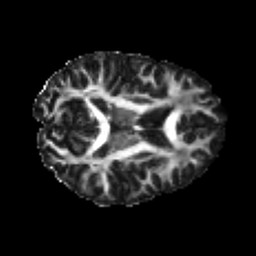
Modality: FA
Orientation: axial
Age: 20
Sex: male
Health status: healthy
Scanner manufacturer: philips
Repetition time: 7.384 s
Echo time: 0.08599 s